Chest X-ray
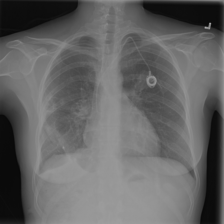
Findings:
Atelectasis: negative
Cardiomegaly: negative
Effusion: negative
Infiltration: negative
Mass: negative
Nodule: negative
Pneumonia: negative
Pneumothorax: negative
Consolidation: negative
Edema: negative
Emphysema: negative
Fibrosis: negative
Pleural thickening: negative
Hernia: negative